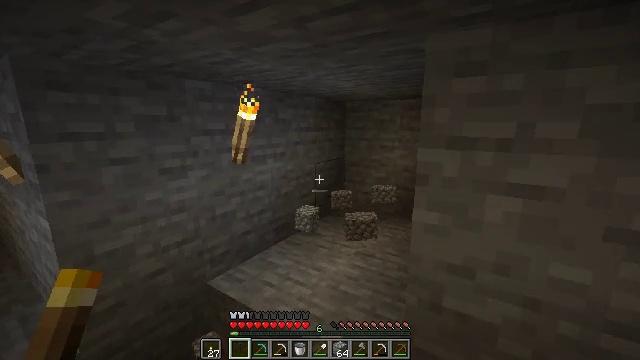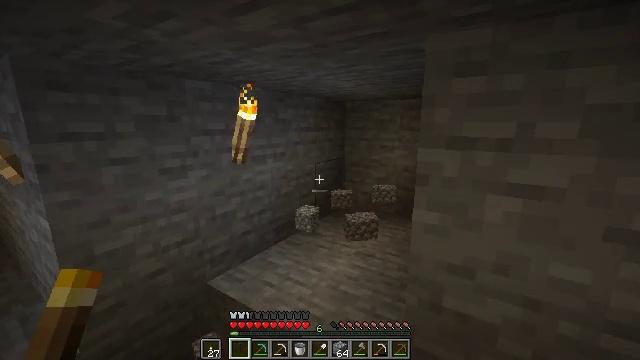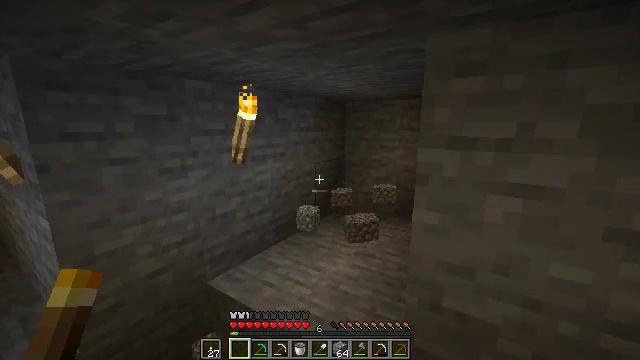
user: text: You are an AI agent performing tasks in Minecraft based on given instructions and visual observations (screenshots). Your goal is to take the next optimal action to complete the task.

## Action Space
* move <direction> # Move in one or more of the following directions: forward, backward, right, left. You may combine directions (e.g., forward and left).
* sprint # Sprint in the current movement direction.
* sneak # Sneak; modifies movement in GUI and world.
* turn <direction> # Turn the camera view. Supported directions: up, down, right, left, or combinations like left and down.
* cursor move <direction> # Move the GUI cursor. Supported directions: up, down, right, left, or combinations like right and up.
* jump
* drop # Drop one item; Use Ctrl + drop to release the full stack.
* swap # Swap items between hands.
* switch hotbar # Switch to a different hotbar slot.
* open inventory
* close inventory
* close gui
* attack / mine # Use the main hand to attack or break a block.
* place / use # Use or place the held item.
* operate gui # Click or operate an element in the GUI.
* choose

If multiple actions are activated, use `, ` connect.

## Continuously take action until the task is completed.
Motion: motion action
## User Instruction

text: Drop a diamond pickaxe.
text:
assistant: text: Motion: no_op
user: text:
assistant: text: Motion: no_op
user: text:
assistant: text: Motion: no_op